Field crop: maize
Growth stage: 2
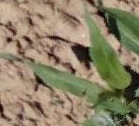
Species: maize